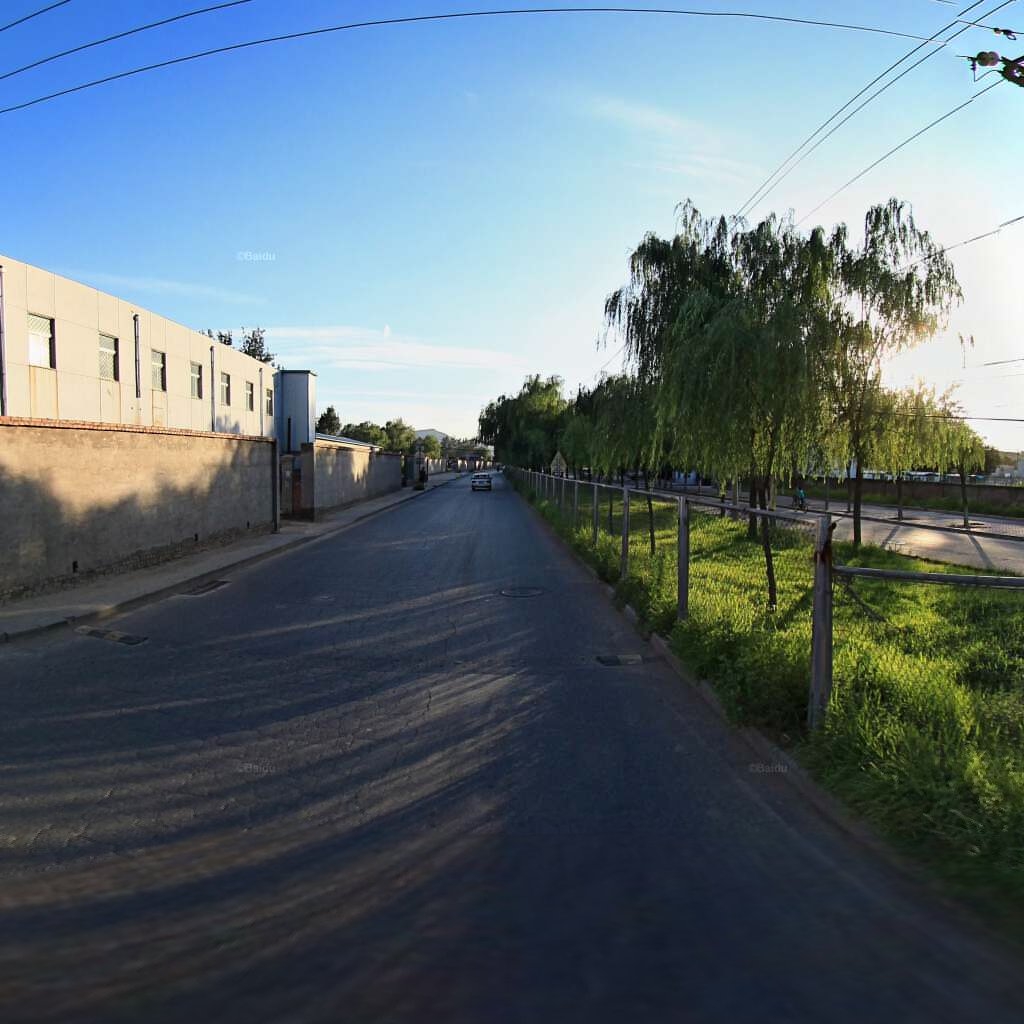
Region: Haidian
Road damage annotations: alligator crack, manhole cover